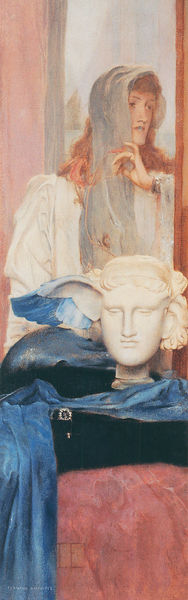
Titel: Ein blauer Fügel
Künstler: Fernand Khnopff
Institution: Privatsammlung
Schlagwörter: flügel, hand, kopf, frau, schal, tuch, wand, spiegel, rosa, traurig, statue, uhr